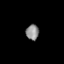
Tissue: prostate
Cell type: T cells
Senescence score: 0.3079
Nuclear area (px): 197
Mean DAPI intensity: 138.152